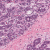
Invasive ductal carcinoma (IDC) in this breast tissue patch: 0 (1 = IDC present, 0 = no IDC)